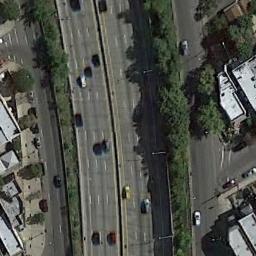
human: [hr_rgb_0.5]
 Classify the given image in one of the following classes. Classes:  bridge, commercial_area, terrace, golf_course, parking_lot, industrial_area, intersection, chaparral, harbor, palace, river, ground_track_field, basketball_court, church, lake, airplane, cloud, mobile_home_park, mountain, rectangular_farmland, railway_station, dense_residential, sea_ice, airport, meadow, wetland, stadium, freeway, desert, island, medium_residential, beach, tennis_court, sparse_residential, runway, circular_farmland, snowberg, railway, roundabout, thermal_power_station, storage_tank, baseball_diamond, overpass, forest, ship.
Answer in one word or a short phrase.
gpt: freeway